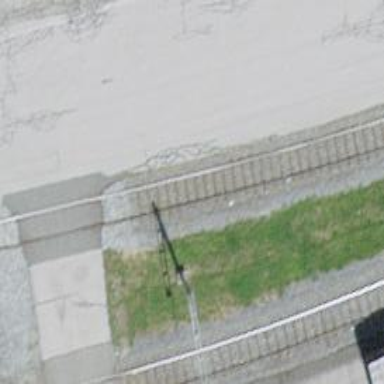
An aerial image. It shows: Rail spur service.